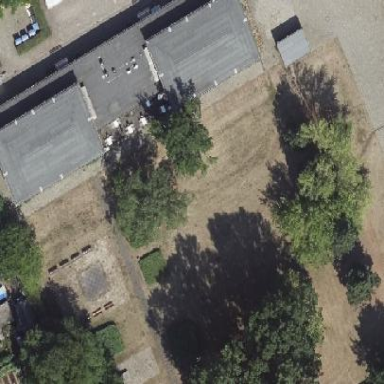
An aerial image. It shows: Flat-roofed school building with canteen.